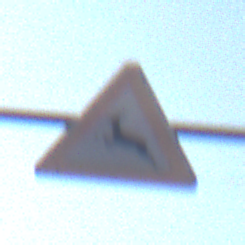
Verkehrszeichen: WildwechselRechts
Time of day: MorningAfternoon
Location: Outdoor (Urban)
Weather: PartlyCloudy
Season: NotSpecified
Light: Natural